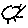
Label: sun